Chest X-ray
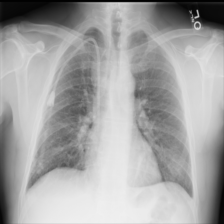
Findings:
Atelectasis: negative
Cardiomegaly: negative
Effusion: negative
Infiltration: negative
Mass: negative
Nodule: negative
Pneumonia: negative
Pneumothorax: negative
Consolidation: negative
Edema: negative
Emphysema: negative
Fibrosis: negative
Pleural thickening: negative
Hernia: negative